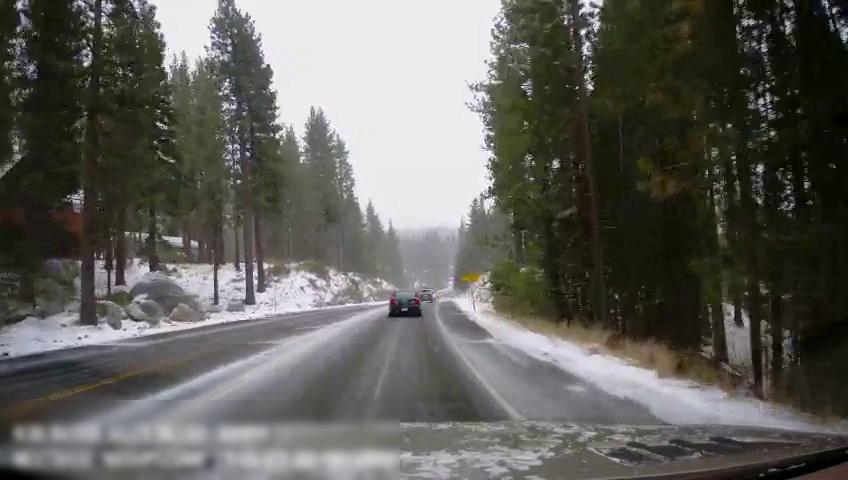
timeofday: Day
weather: Snowy
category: Drivable Space
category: Vehicles | Car
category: Vehicles | Car
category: Lanes | Opposite Lane
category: Lanes | Opposite Lane
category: Lanes | Current Lane
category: Lanes | Opposite Lane
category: Lanes | Current Lane
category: Traffic | Signs